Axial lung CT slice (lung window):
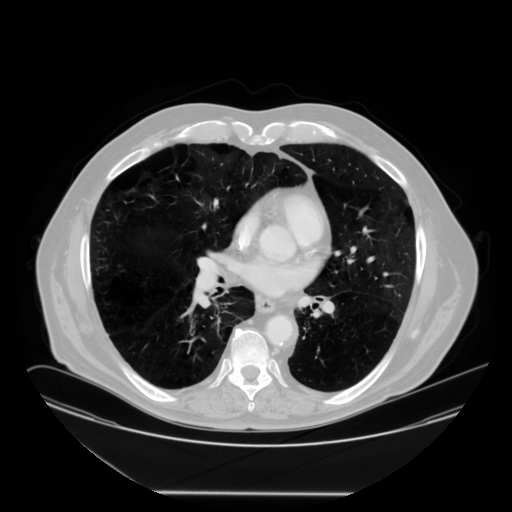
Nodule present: no